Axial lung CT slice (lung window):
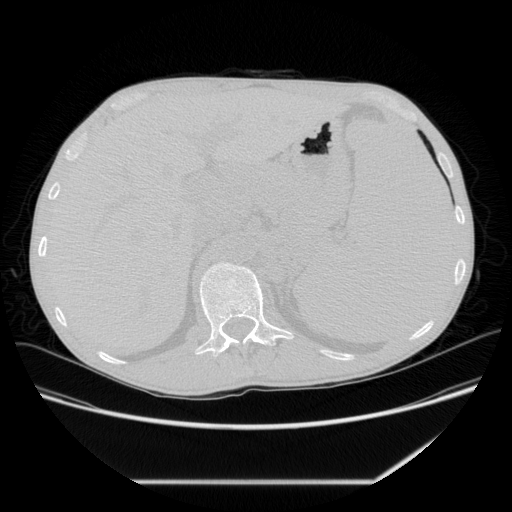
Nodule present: no